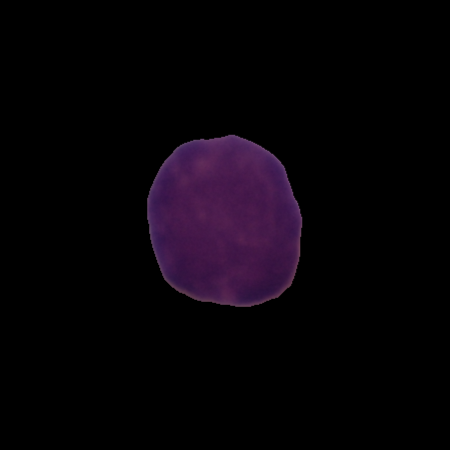
Label: healthy